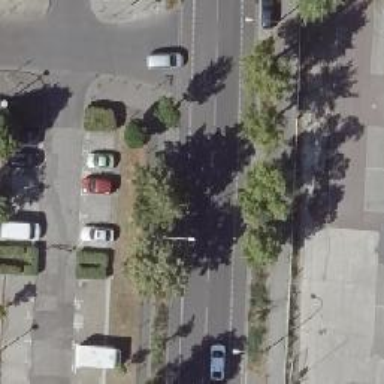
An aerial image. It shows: Unmarked road crossing.